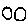
Label: circle